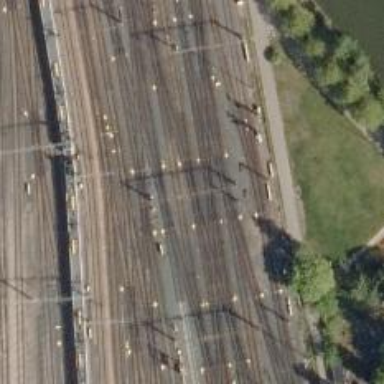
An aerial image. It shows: Railway track with continuous electrified contact line.